Question: inside a div containing class span9 there are 3 child div containing span4 class, which proves it is possible to make row of 12 columns inside 9 columns. Even this 12 columns does not cover the 100% width of 9 columns.

'''
<div class="span9">
<div class="span4 col-sm-offset-2" id="uniform-requiredMonth">
<span>June</span><select name="data[User][dob][month]" id="requiredMonth" class="span3 text" style="opacity: 0;">
</select>
</div>
<div class="selector span4 col-sm-offset-2" id="uniform-requiredDay"><span>8</span><select name="data[User][dob][day]" id="requiredDay" class="span3 text" style="opacity: 0;">
</select>
</div>
<div class="selector span4 col-sm-offset-2" id="uniform-requiredYear"><span>2015</span><select name="data[User][dob][year]" id="requiredYear" class="span3 text" style="opacity: 0;">
</select>
</div>
</div>
'''
it does not make sense to me. Any help will be appreciated. Thanks in advance.
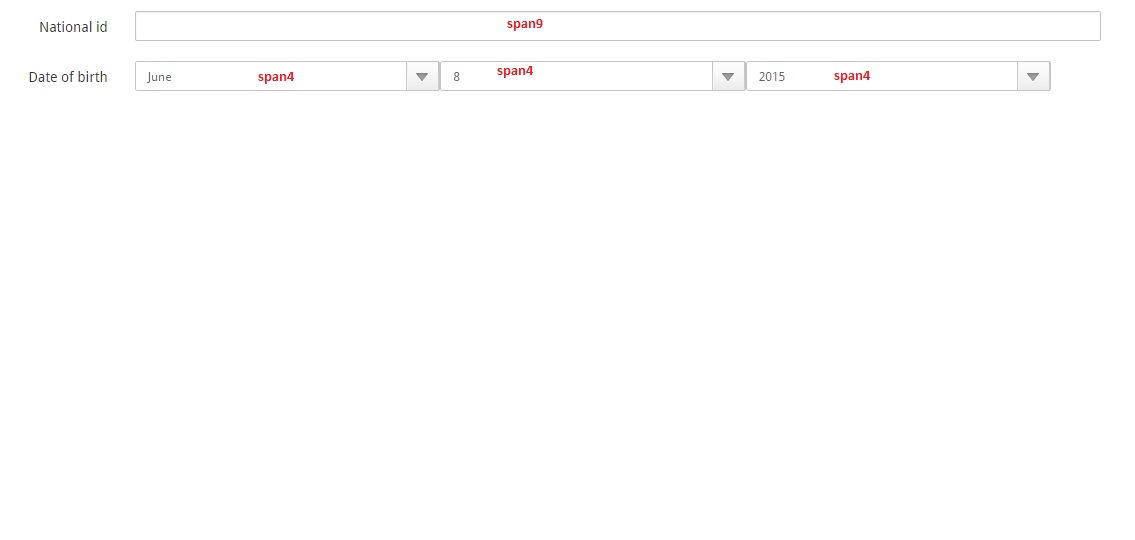
Answer: <URL>
Use the above code generator which will give you an easy way to nest columns. Start by deleting the Hello World jumbotron, then add a 6 6 grid(from the grid system side menu) then a nested 4 4 4 grid in each. The downloadable output code will show the nesting which is easy to see. Note the clearfix tags are just clearing any floating commands used in surrounding code, the grid divisions menu choices(in the side bar itself) can be over written ie the 2nd one down is 6 6 so just delete them and add 3 3 3 3 (with space as the divider), if you then add this to the two 6's as initially given above you end up with 8 columns of 1.5 width great.
Also in Chrome browser, you can right click and inspect elements (CTRL+Shift+I) and see padding and margins in a diagram on the right hand side which I find very cool.